Question: I have been working on creating a hexagonal (flat top) grid for a simulation I am working on. I have attempted to work out the distance between the hexagons, from a specified target hexagon.
The solution I have works for most of the time, apart from every odd column from the target hexagon north of the target is shifted up by 1. I know that sounds confusing but I have attached an image to explain what I mean:

As you guys can see, the bottom half of the grid below the target hexagon and every other column above the target Hexagon is correct. I cannot understand why :S
Here is an explanation of the Axial & Cube Co-ords.
<URL>
Here is the code responsible for converting the Axial Co-ords to Cube Co-ords.
'''
public void setQR(int theQ, int theR){
this.q = theQ;
this.r = theR;
this.x = this.q;
this.z = this.r - (this.q - (this.q&1)) /2;
this.y = -(this.x + this.z);
}
'''
And heres the code for working out distance.
FYI, the Hexagons are created from a CentrePoint (CPx, CPy).
'''
private double distance = 0;
public double workOutDistance(Hexagon hexagon, HexagonFood target){
double targetX = target.getCPX();
double targetY = target.getCPY();
double hexagonX = hexagon.getCPX();
double hexagonY = hexagon.getCPY();
double deltaX = (targetX-hexagonX)*-1;
double deltaY = (targetY-hexagonY)*-1;
double deltaXRadius = (deltaX/(SimField.hexSize)/1.5);
double deltaYApothem = (deltaY/(SimField.hexSize/1.155)/2);
hexagon.setQR((int)deltaXRadius, (int)deltaYApothem);
ArrayList<Integer> coords = new ArrayList<>();
coords.add(
Math.abs(hexagon.getX() - target.getX())
);
coords.add(
Math.abs(hexagon.getZ() - target.getZ())
);
coords.add(
Math.abs(hexagon.getY() - target.getY())
);
System.out.println(coords);
distance = Collections.max(coords);
return distance;
}
'''
Can anyone please tell me why this is happening ? Would be greatly appreciated.
EDIT:
After changing Int to Double as suggested by Tim, I get this.
<URL>
**
## SOLUTION
**
after experimenting with the answers given, This small tweak solves the problem.
changing this..
'''
public void setQR(int theQ, int theR){
this.q = theQ;
this.r = theR;
this.x = this.q;
this.z = this.r - (this.q - (this.q&1)) /2;
this.y = -(this.x + this.z);
}
'''
to this..
'''
public void setQR(int theQ, int theR){
this.q = theQ;
this.r = theR;
this.x = this.q;
if (this.r>0){
this.z = this.r - (this.q - (this.q&1))/2;
}
else {
this.z = this.r - (this.q + (this.q&1))/2;
}
this.y = -(this.x + this.z);
}
'''
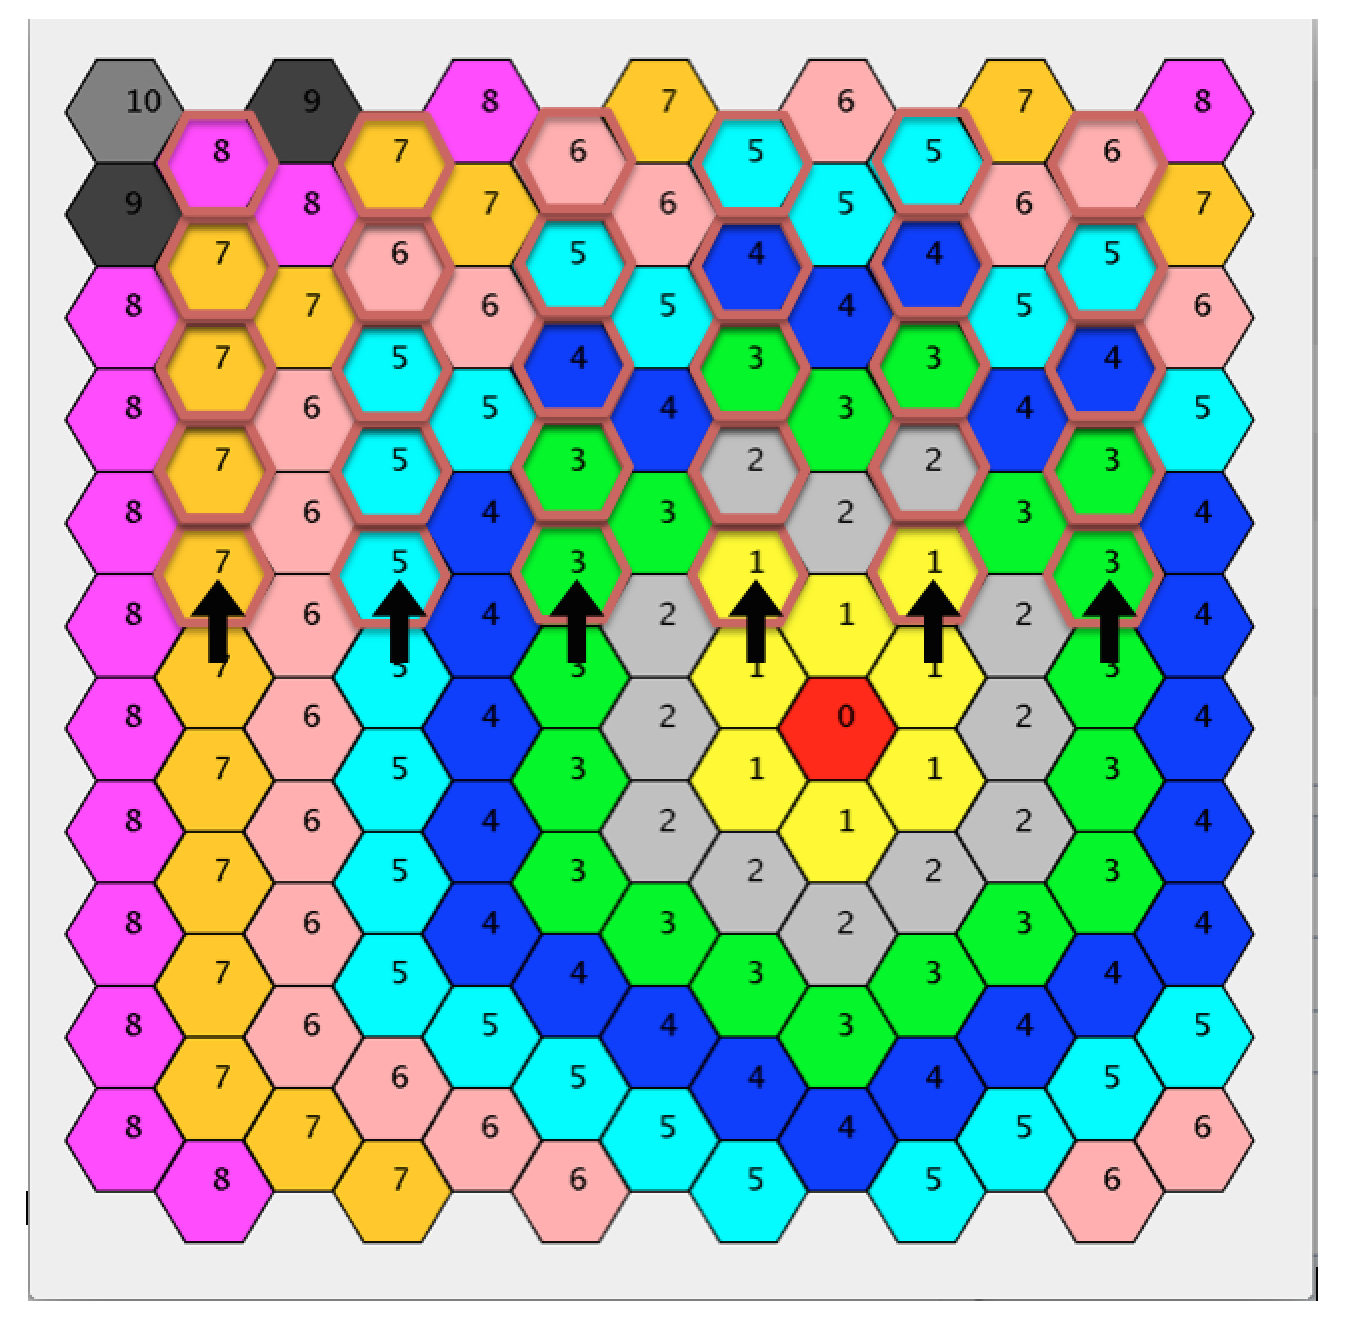
Answer: You're casting a double to an int when calling setQR(); are you sure that's doing what you expect? Doubles use floating point math, so the number you'd expect to be 2.0 might actually be 1.999999989, which would then be rounded down to 1 when cast to an int.
I'm also skeptical of the line that reads 'this.z = this.r - (this.q - (this.q&1)) /2;'. You're adding 1 when the number is odd, which seems to be the failure case you're experiencing; I'd make sure that line is doing what you're expecting, too.
If you're not stepping through this with a debugger and examining the values, you're doing it wrong.